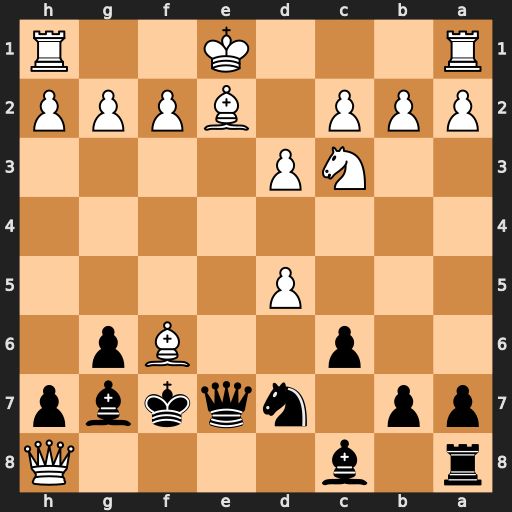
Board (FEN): r1b4Q/pp1nqkbp/2p2Bp1/3P4/8/2NP4/PPP1BPPP/R3K2R
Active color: b
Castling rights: KQ
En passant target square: -
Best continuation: Nxf6 Qxg7+ Kxg7